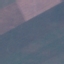
Label: AnnualCrop